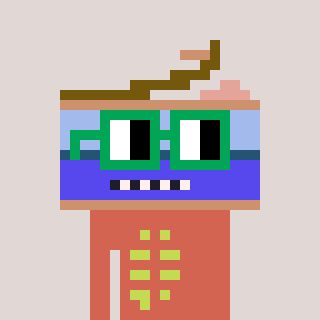
a pixel art character with square green glasses, a canned ham-shaped head and a peachy-colored body on a warm background